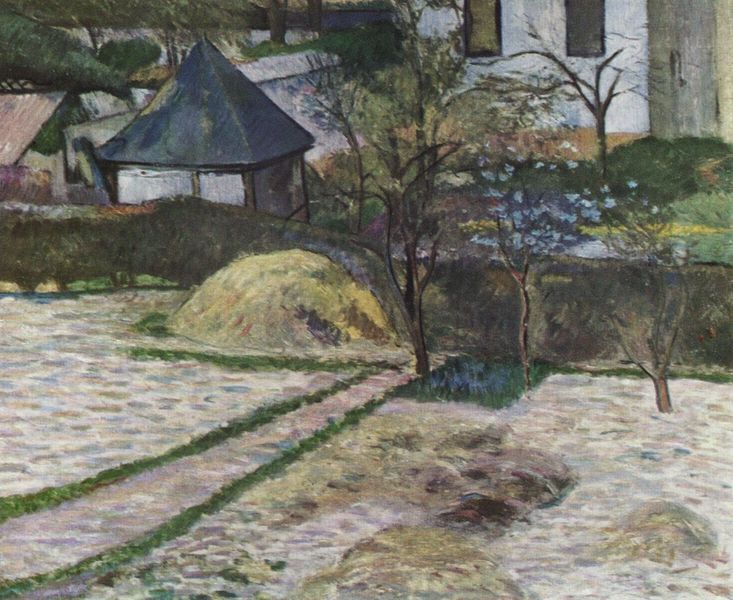
Titel: Landschaft bei Osny
Künstler: Paul Gauguin
Institution: Privatsammlung
Schlagwörter: baum, blau, blätter, dunkel, gemälde, laub, schatten, weiß, aquarell, bäume, gelb, grün, impressionismus, landschaft, ocker, see, äste, abend, blumen, braun, bunt, fenster, grau, hell, hintergrund, holz, schwarz, stroh, tür, ölbild, blüte, blüten, dach, gebäude, gras, haus, park, rasen, rot, schnee, weg, wiese, zaun, beige, malerei, wand, steine, öl, ast, baumstamm, erde, feld, felder, häuser, hügel, kalt, natur, stamm, strauch, büsche, gebüsch, hütte, pfad, sonne, sträucher, trampelpfad, boden, rosa, garten, sommer, perspektive, acker, ernte, heu, lehm, dorf, giebel, mauer, hecke, lila, violett, kahl, nautr, bauernhof, herbst, weis, winter, blümchen, platz, van gogh, rand, häuschen, querformat, stämme, france, lciht, wiess, frühling, impression, blühend, fensterrahmen, linie, haufen, heuhaufen, wei0, leinwand, pinselstrich, walmdach, beet, beete, obstbäume, grad, uneben, frühjahr, pavillon, pyramide, jahreszeit, pavillion, blech, laube, reifen, gewellt, schrebergarten, blaue blume, abgrenzung, gartenhaus, skizzenhaft, gartenlaube, misthaufen, strohhaufen, geweiselt, abtrennung, kulturlandschaft, fahrbahn, komposthaufen, zeun, kompost, schneeschmelze, eigang, ede, blütetn, fanf, gekalt, gelb grün, hekce, heuhafen, landwirschaft, se, 20. jahrhundert, blöau, eckdach